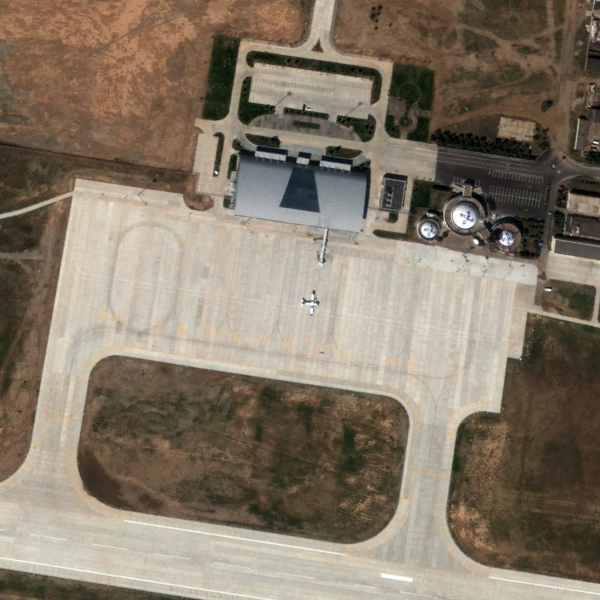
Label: Airport